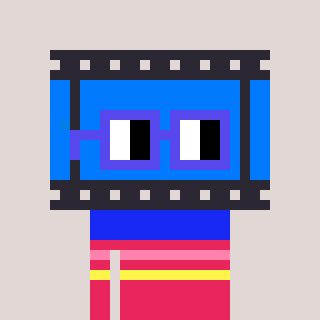
a pixel art character with square blue glasses, a film strip-shaped head and a redpinkish-colored body on a warm background